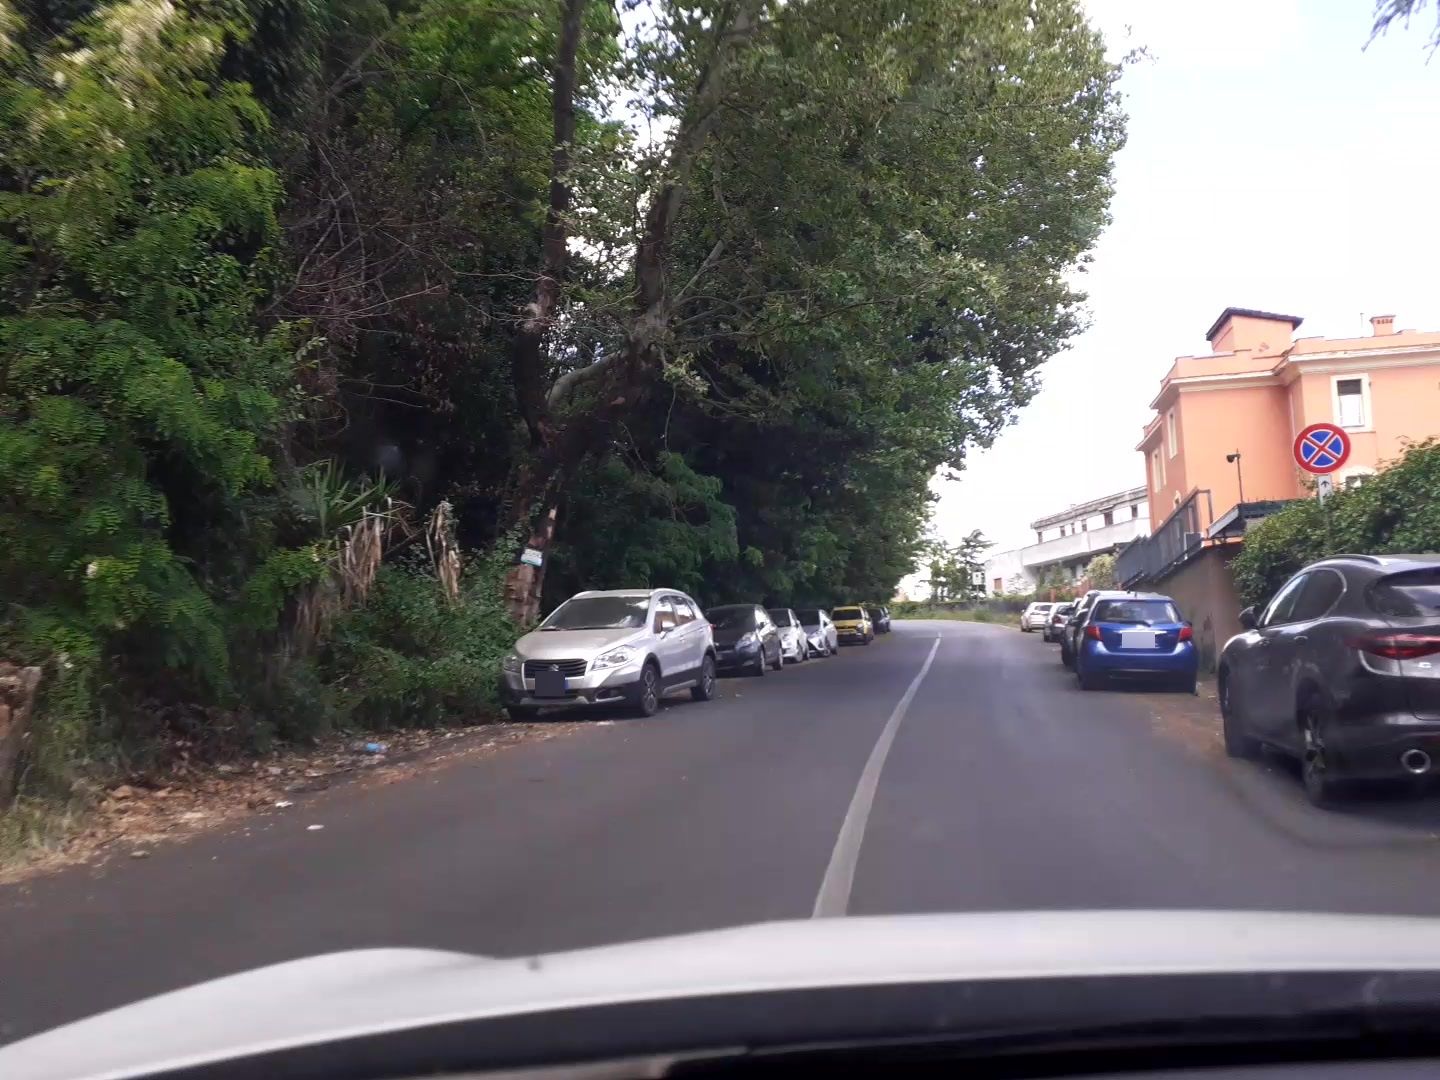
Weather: clear
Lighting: day
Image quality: slightly poor
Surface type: driving surface
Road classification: residential, service, path
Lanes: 2
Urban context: urban centre
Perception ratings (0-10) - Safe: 5.06, Lively: 6.55, Beautiful: 8.56, Boring: 3.57, Depressing: 5.66, Wealthy: 4.54